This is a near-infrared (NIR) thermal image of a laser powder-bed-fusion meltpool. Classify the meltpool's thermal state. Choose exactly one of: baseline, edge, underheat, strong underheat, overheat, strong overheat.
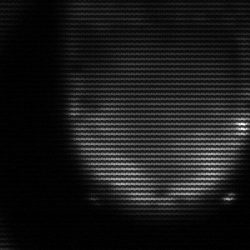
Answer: edge